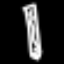
Label: pencil